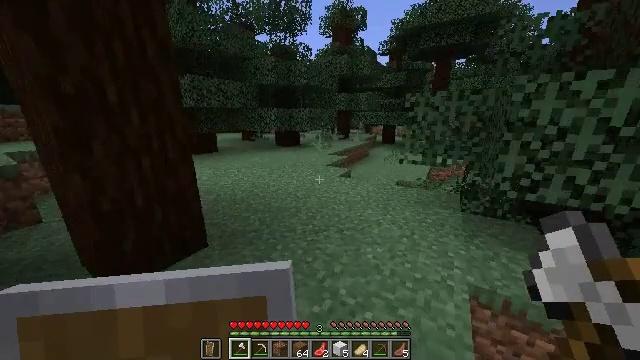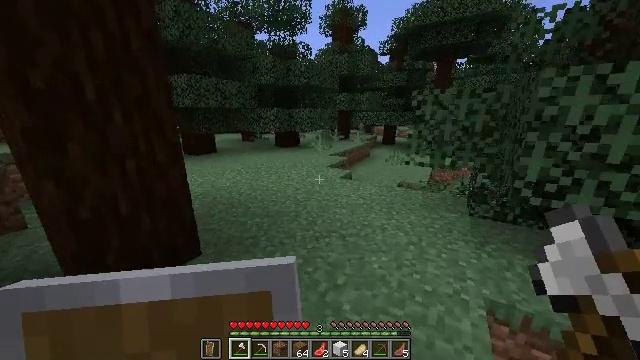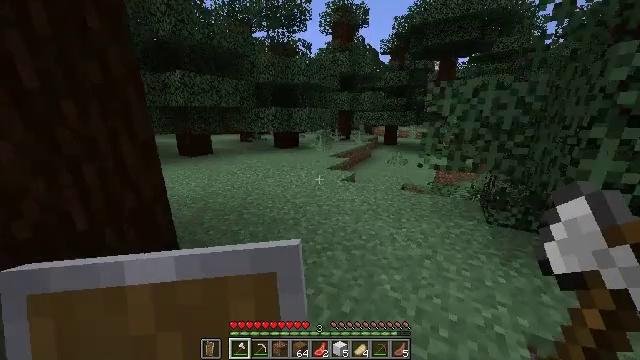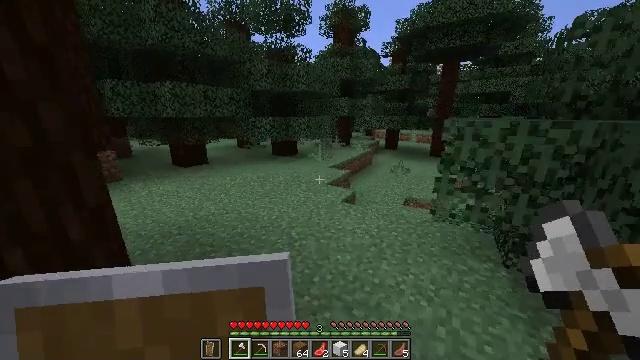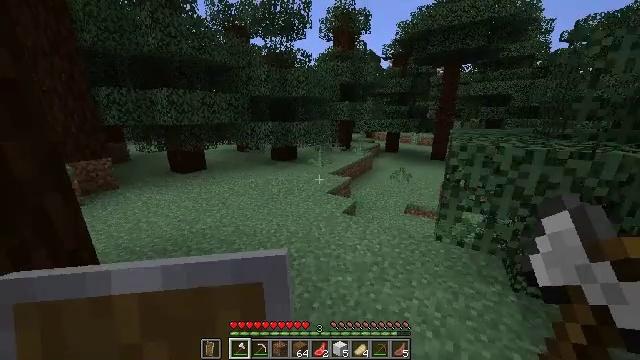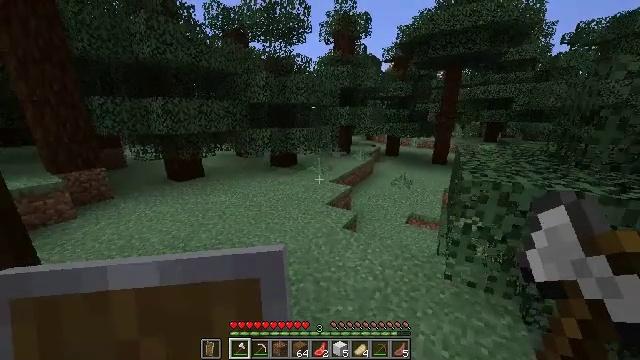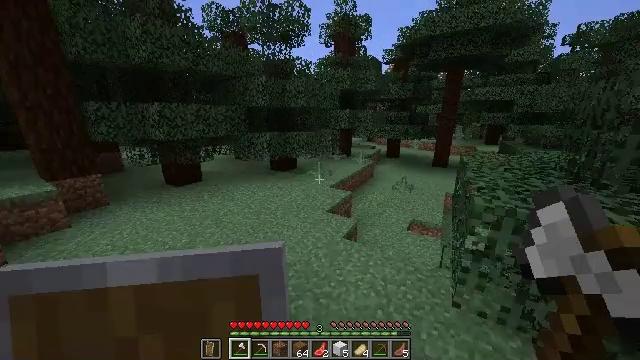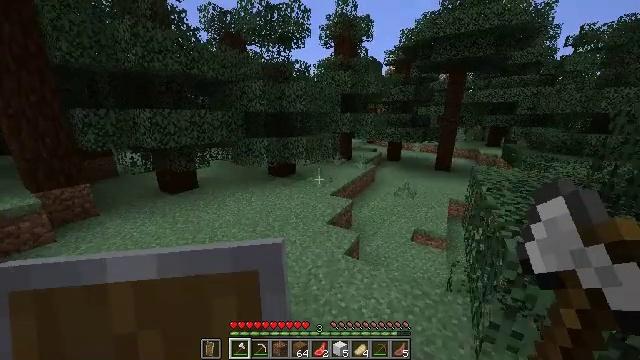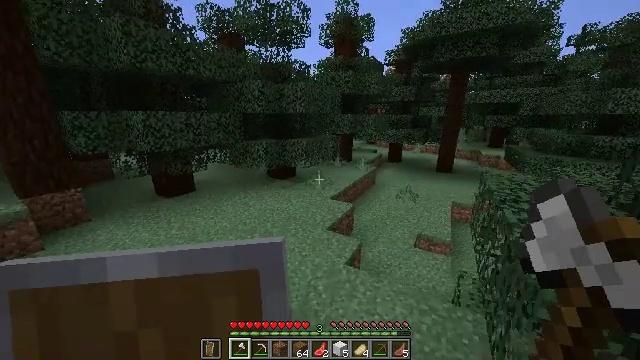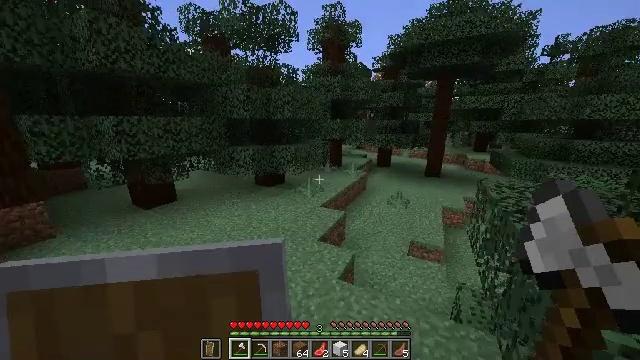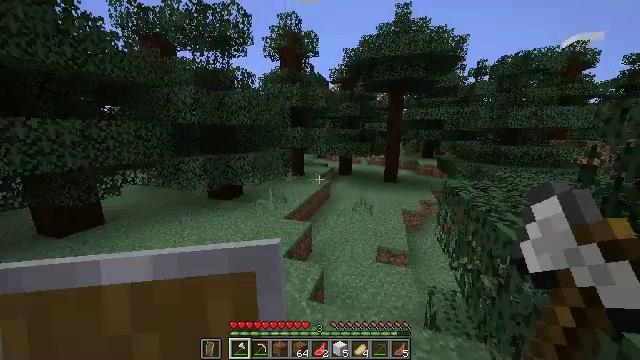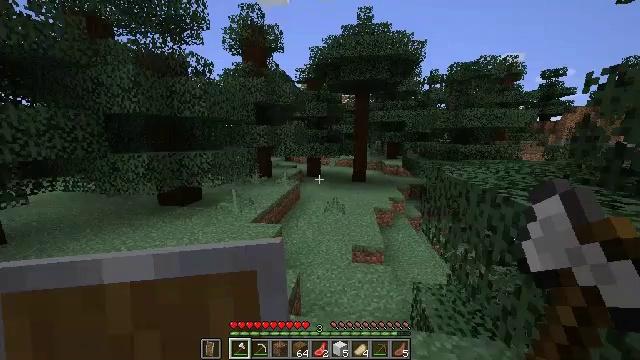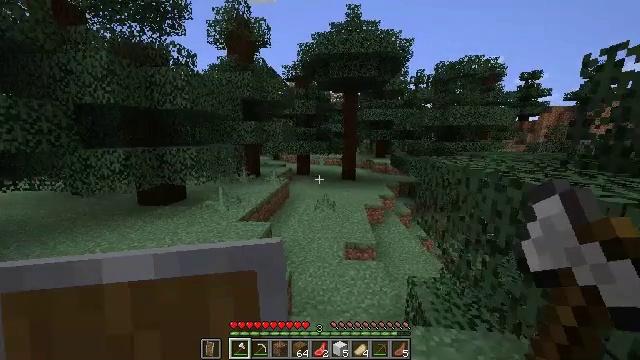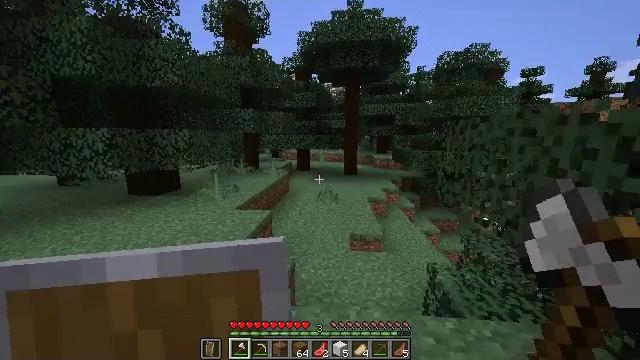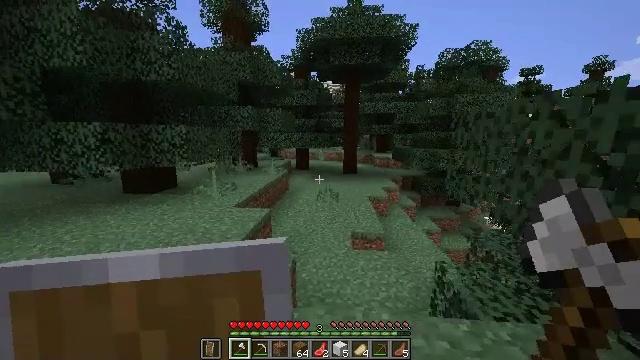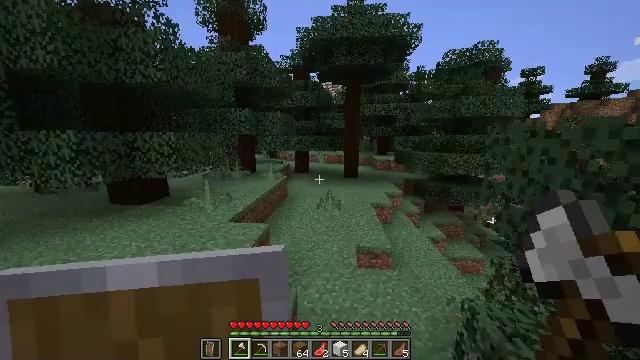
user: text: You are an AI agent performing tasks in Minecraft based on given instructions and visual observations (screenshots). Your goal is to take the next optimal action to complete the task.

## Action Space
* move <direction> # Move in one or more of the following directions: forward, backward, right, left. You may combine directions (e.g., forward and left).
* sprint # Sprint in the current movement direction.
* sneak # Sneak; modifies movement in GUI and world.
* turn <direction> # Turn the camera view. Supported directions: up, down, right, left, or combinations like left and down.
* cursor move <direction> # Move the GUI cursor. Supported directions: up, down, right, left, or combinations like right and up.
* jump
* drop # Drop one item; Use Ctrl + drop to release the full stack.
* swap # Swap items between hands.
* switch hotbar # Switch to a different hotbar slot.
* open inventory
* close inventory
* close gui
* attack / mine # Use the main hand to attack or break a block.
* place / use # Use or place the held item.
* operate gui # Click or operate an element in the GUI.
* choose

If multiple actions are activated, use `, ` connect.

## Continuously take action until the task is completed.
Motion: motion action
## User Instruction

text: Break the gravel block.
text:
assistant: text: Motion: move forward, sprint, jump
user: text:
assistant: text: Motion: move forward, sprint, jump
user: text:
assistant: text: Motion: move forward, sprint, jump
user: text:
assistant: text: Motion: move forward, sprint, jump
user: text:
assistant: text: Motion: move forward, sprint, jump
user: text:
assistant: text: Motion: move forward, sprint, jump
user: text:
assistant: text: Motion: move forward, sprint, jump
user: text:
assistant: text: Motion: move forward, sprint, jump
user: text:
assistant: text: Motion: move forward, sprint, turn right and up, jump
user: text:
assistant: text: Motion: move forward, sprint, turn right and up, jump
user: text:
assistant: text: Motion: move forward, sprint, turn right and up, jump
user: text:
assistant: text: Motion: move forward, sprint, turn right, jump
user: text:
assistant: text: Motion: move forward, sprint, jump
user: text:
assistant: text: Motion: move forward, sprint, jump
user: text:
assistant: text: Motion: move forward, sprint, jump
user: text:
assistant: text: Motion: move forward, sprint, jump
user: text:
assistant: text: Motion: move forward, sprint, jump
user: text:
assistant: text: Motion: move forward, sprint, jump
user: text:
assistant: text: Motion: move forward, sprint, jump
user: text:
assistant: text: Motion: move forward, sprint, jump
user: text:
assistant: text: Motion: move forward, sprint, jump
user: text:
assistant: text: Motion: move forward, sprint, jump
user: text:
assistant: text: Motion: move forward, sprint, jump
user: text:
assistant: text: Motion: move forward, sprint, jump
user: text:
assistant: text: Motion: move forward, sprint, jump
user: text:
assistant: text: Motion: move forward, sprint, jump
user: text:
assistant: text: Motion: move forward, sprint, jump
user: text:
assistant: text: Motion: move forward, sprint, jump
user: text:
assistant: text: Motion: move forward, sprint, jump
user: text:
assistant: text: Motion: move forward, sprint, jump